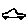
Label: car